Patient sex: M
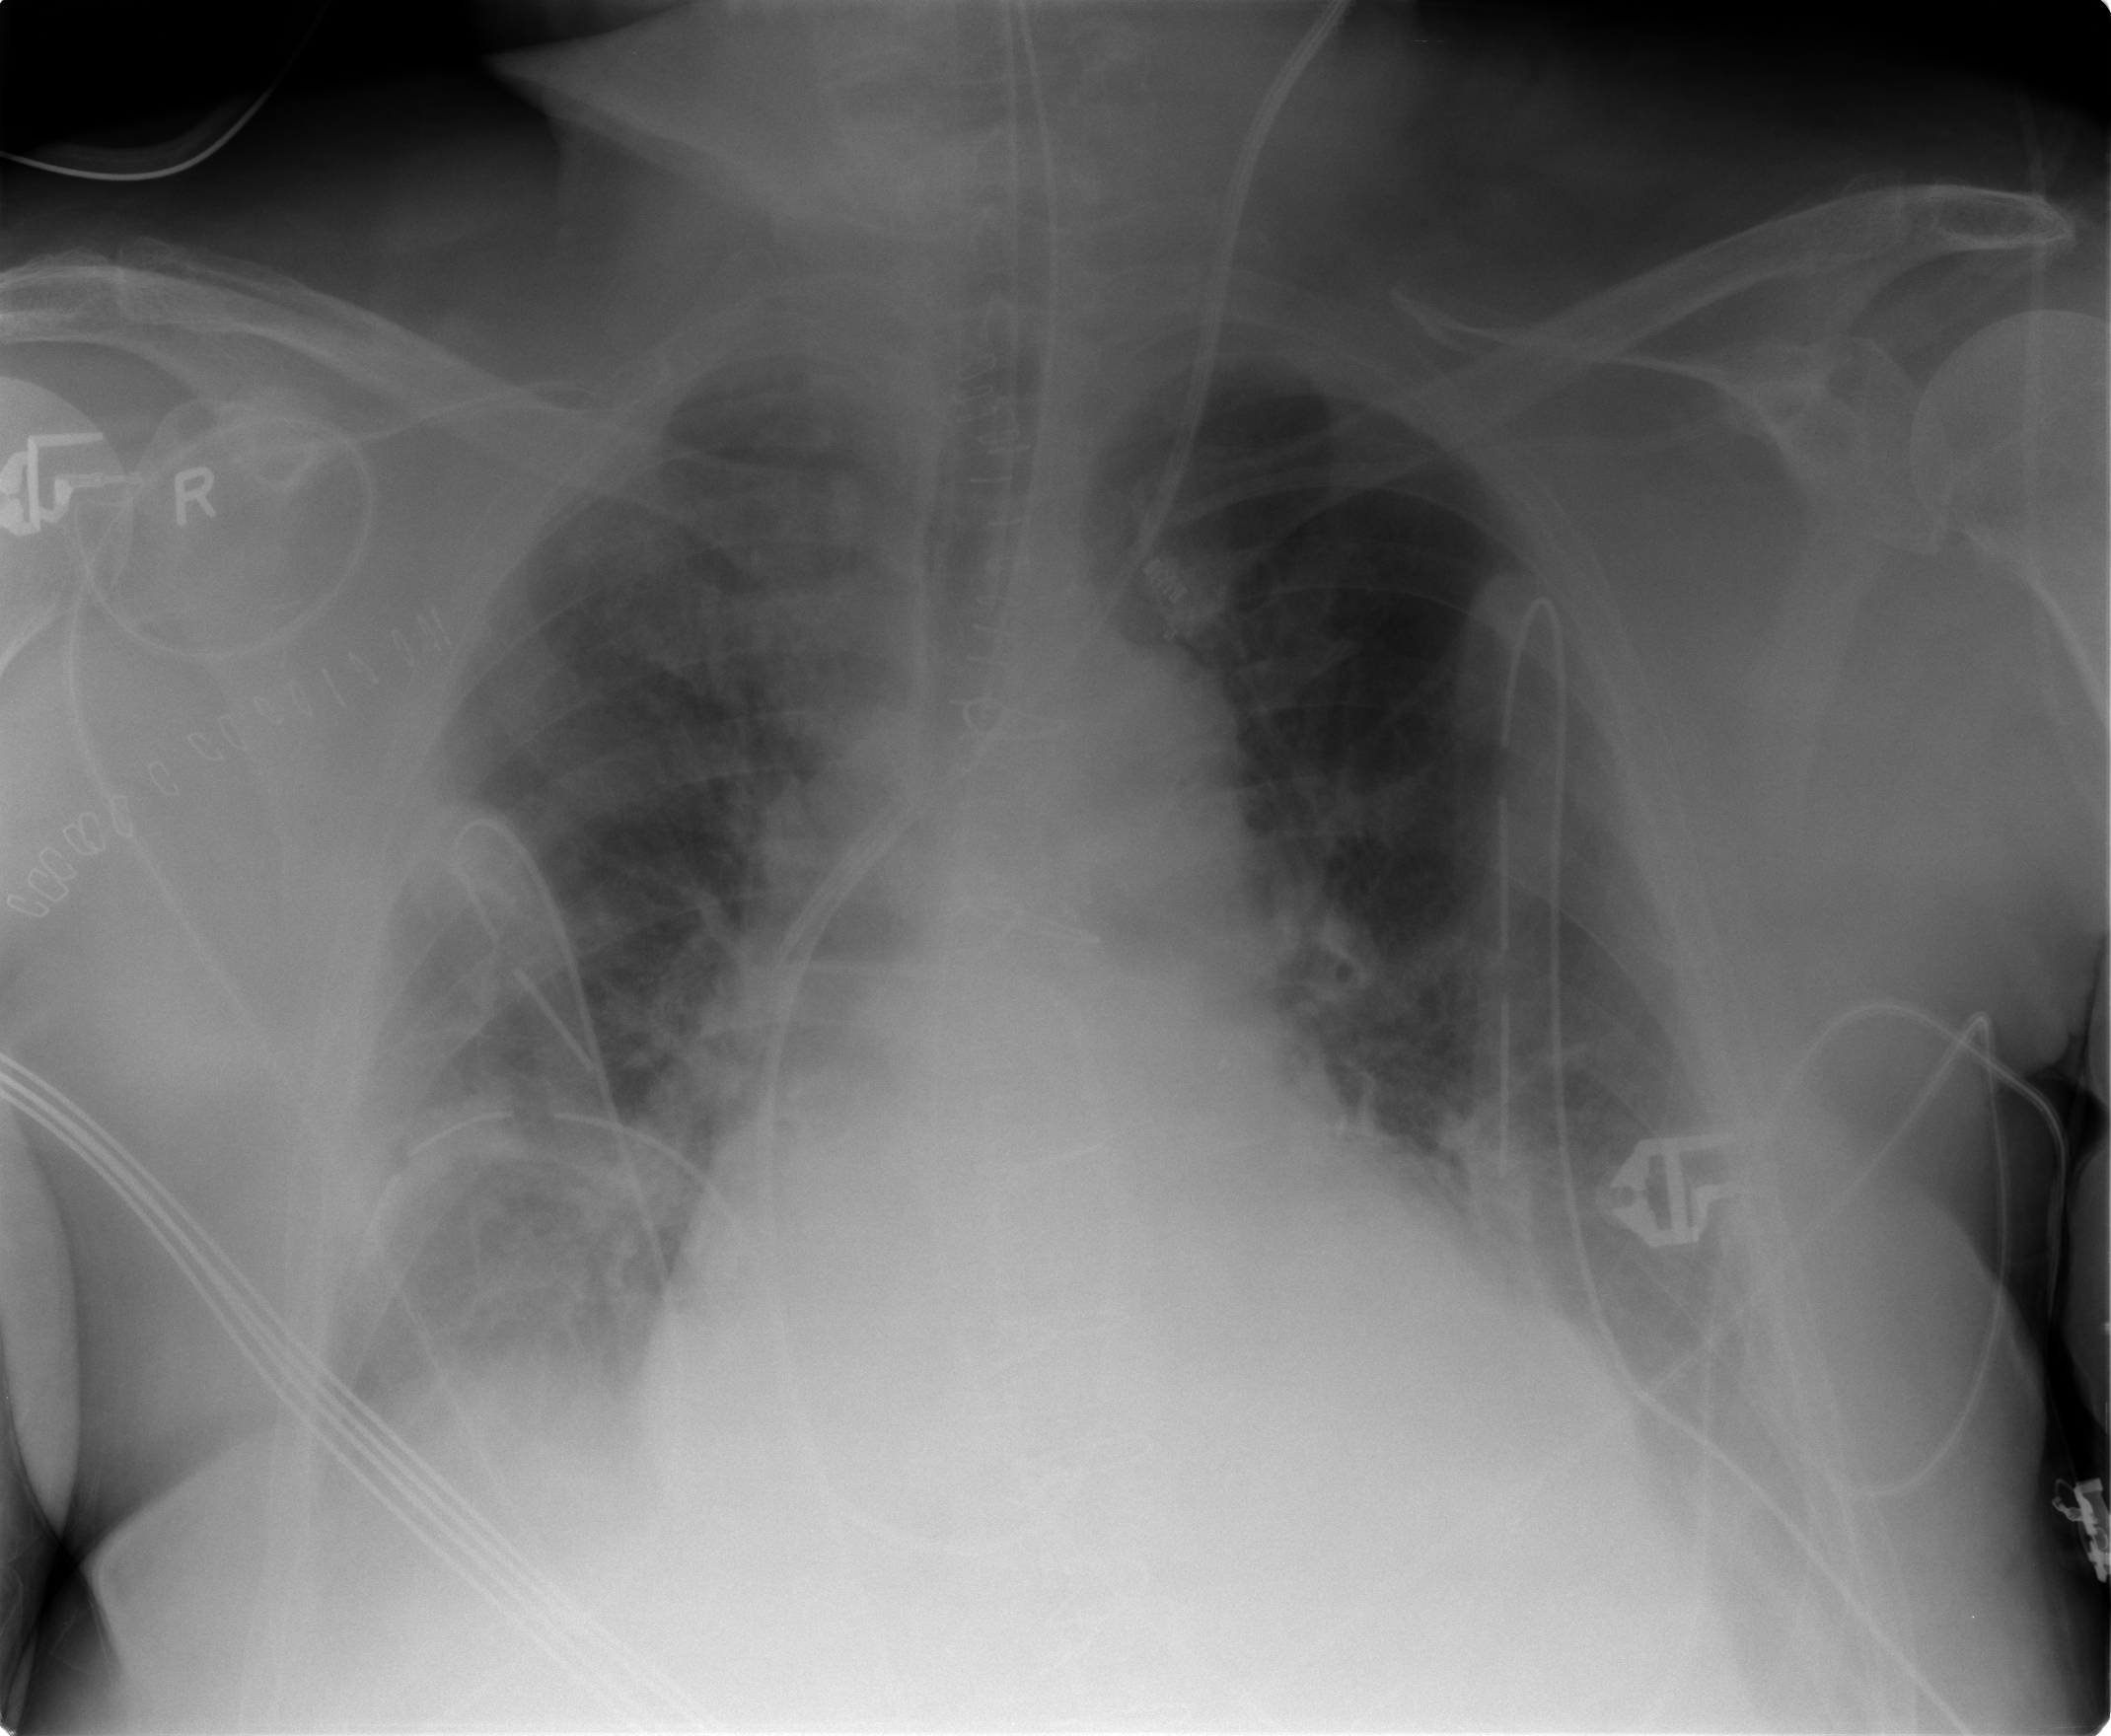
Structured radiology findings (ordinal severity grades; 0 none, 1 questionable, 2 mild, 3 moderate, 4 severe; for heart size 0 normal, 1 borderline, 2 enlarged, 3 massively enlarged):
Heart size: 2
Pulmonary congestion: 1
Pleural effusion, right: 2
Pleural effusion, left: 2
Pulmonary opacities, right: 1
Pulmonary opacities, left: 0
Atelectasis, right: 2
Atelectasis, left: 2